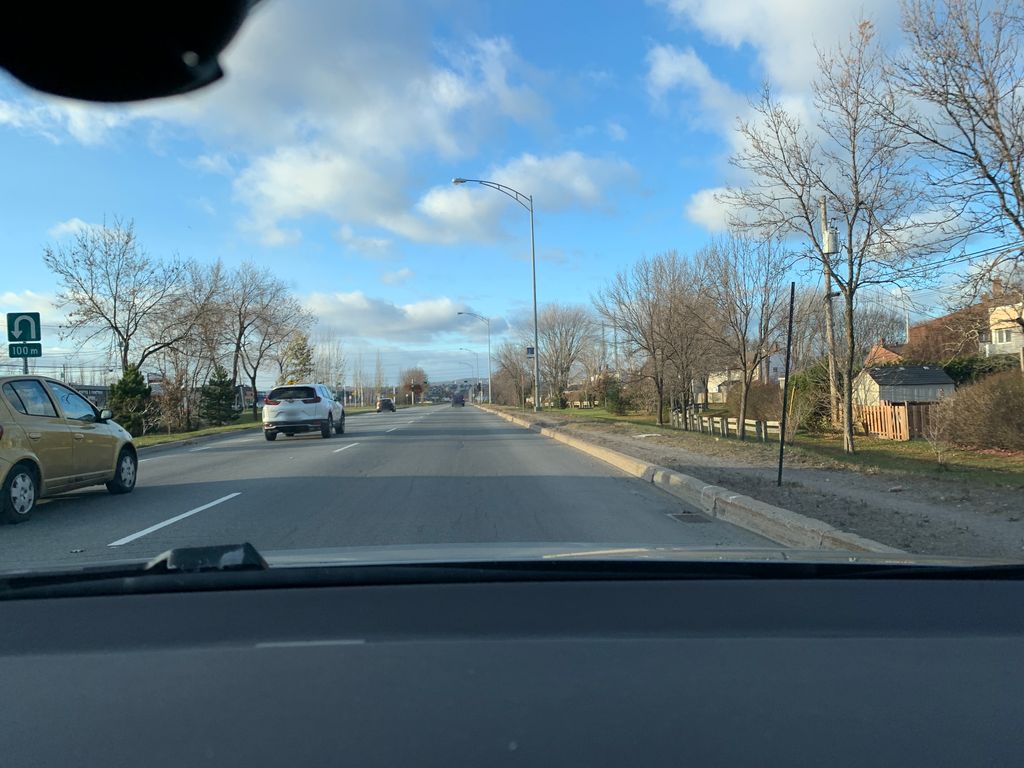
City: quebec_city